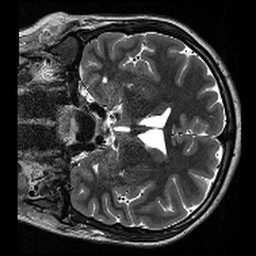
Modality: T2w
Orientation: coronal
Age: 28
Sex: male
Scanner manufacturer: siemens
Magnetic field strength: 3 T
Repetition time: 13.15 s
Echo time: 0.082 s